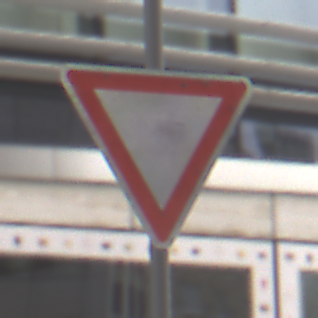
Verkehrszeichen: VorfahrtGewaehren
Umgebung: Outdoor, Urban
Tageszeit: Midday
Wetter: Overcast
Licht: Natural
Jahreszeit: NotSpecified
Kontrast: LowContrast